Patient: sex M, age 47
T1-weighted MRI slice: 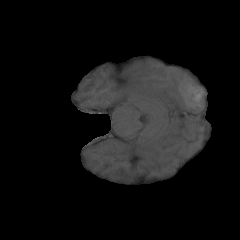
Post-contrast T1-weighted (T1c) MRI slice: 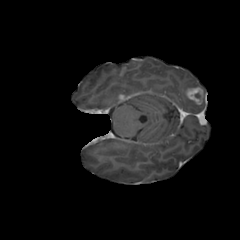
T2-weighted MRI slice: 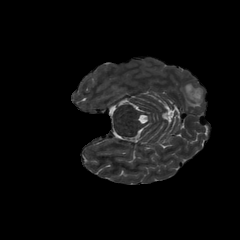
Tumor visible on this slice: yes
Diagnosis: Glioblastoma, IDH-wildtype
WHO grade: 4